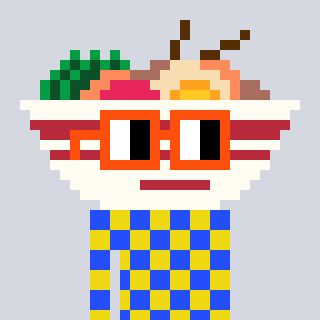
a pixel art character with square orange glasses, a noodles-shaped head and a yellow-colored body on a cool background